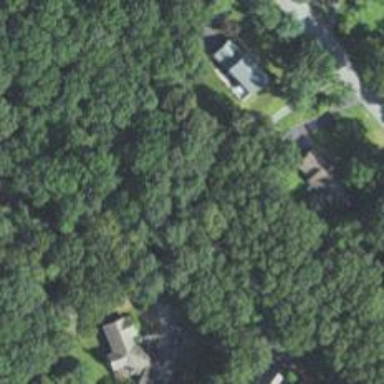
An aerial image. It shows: Residential driveway serving as service road.